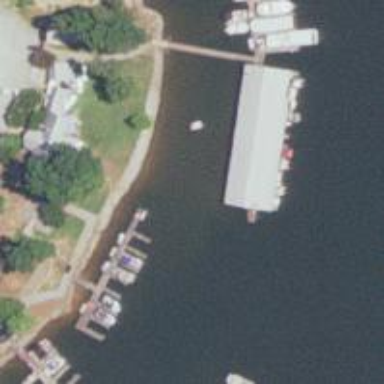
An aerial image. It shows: Pier with mooring facilities.